A 2-D grayscale encoding of one vibration snapshot from a rotor kit is shown. Diagnose the rotating machine from this image, choosing from: normal, misalignment, unbalance, looseness.
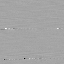
Answer: normal